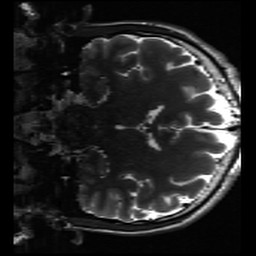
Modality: inplaneT2
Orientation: coronal